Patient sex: F
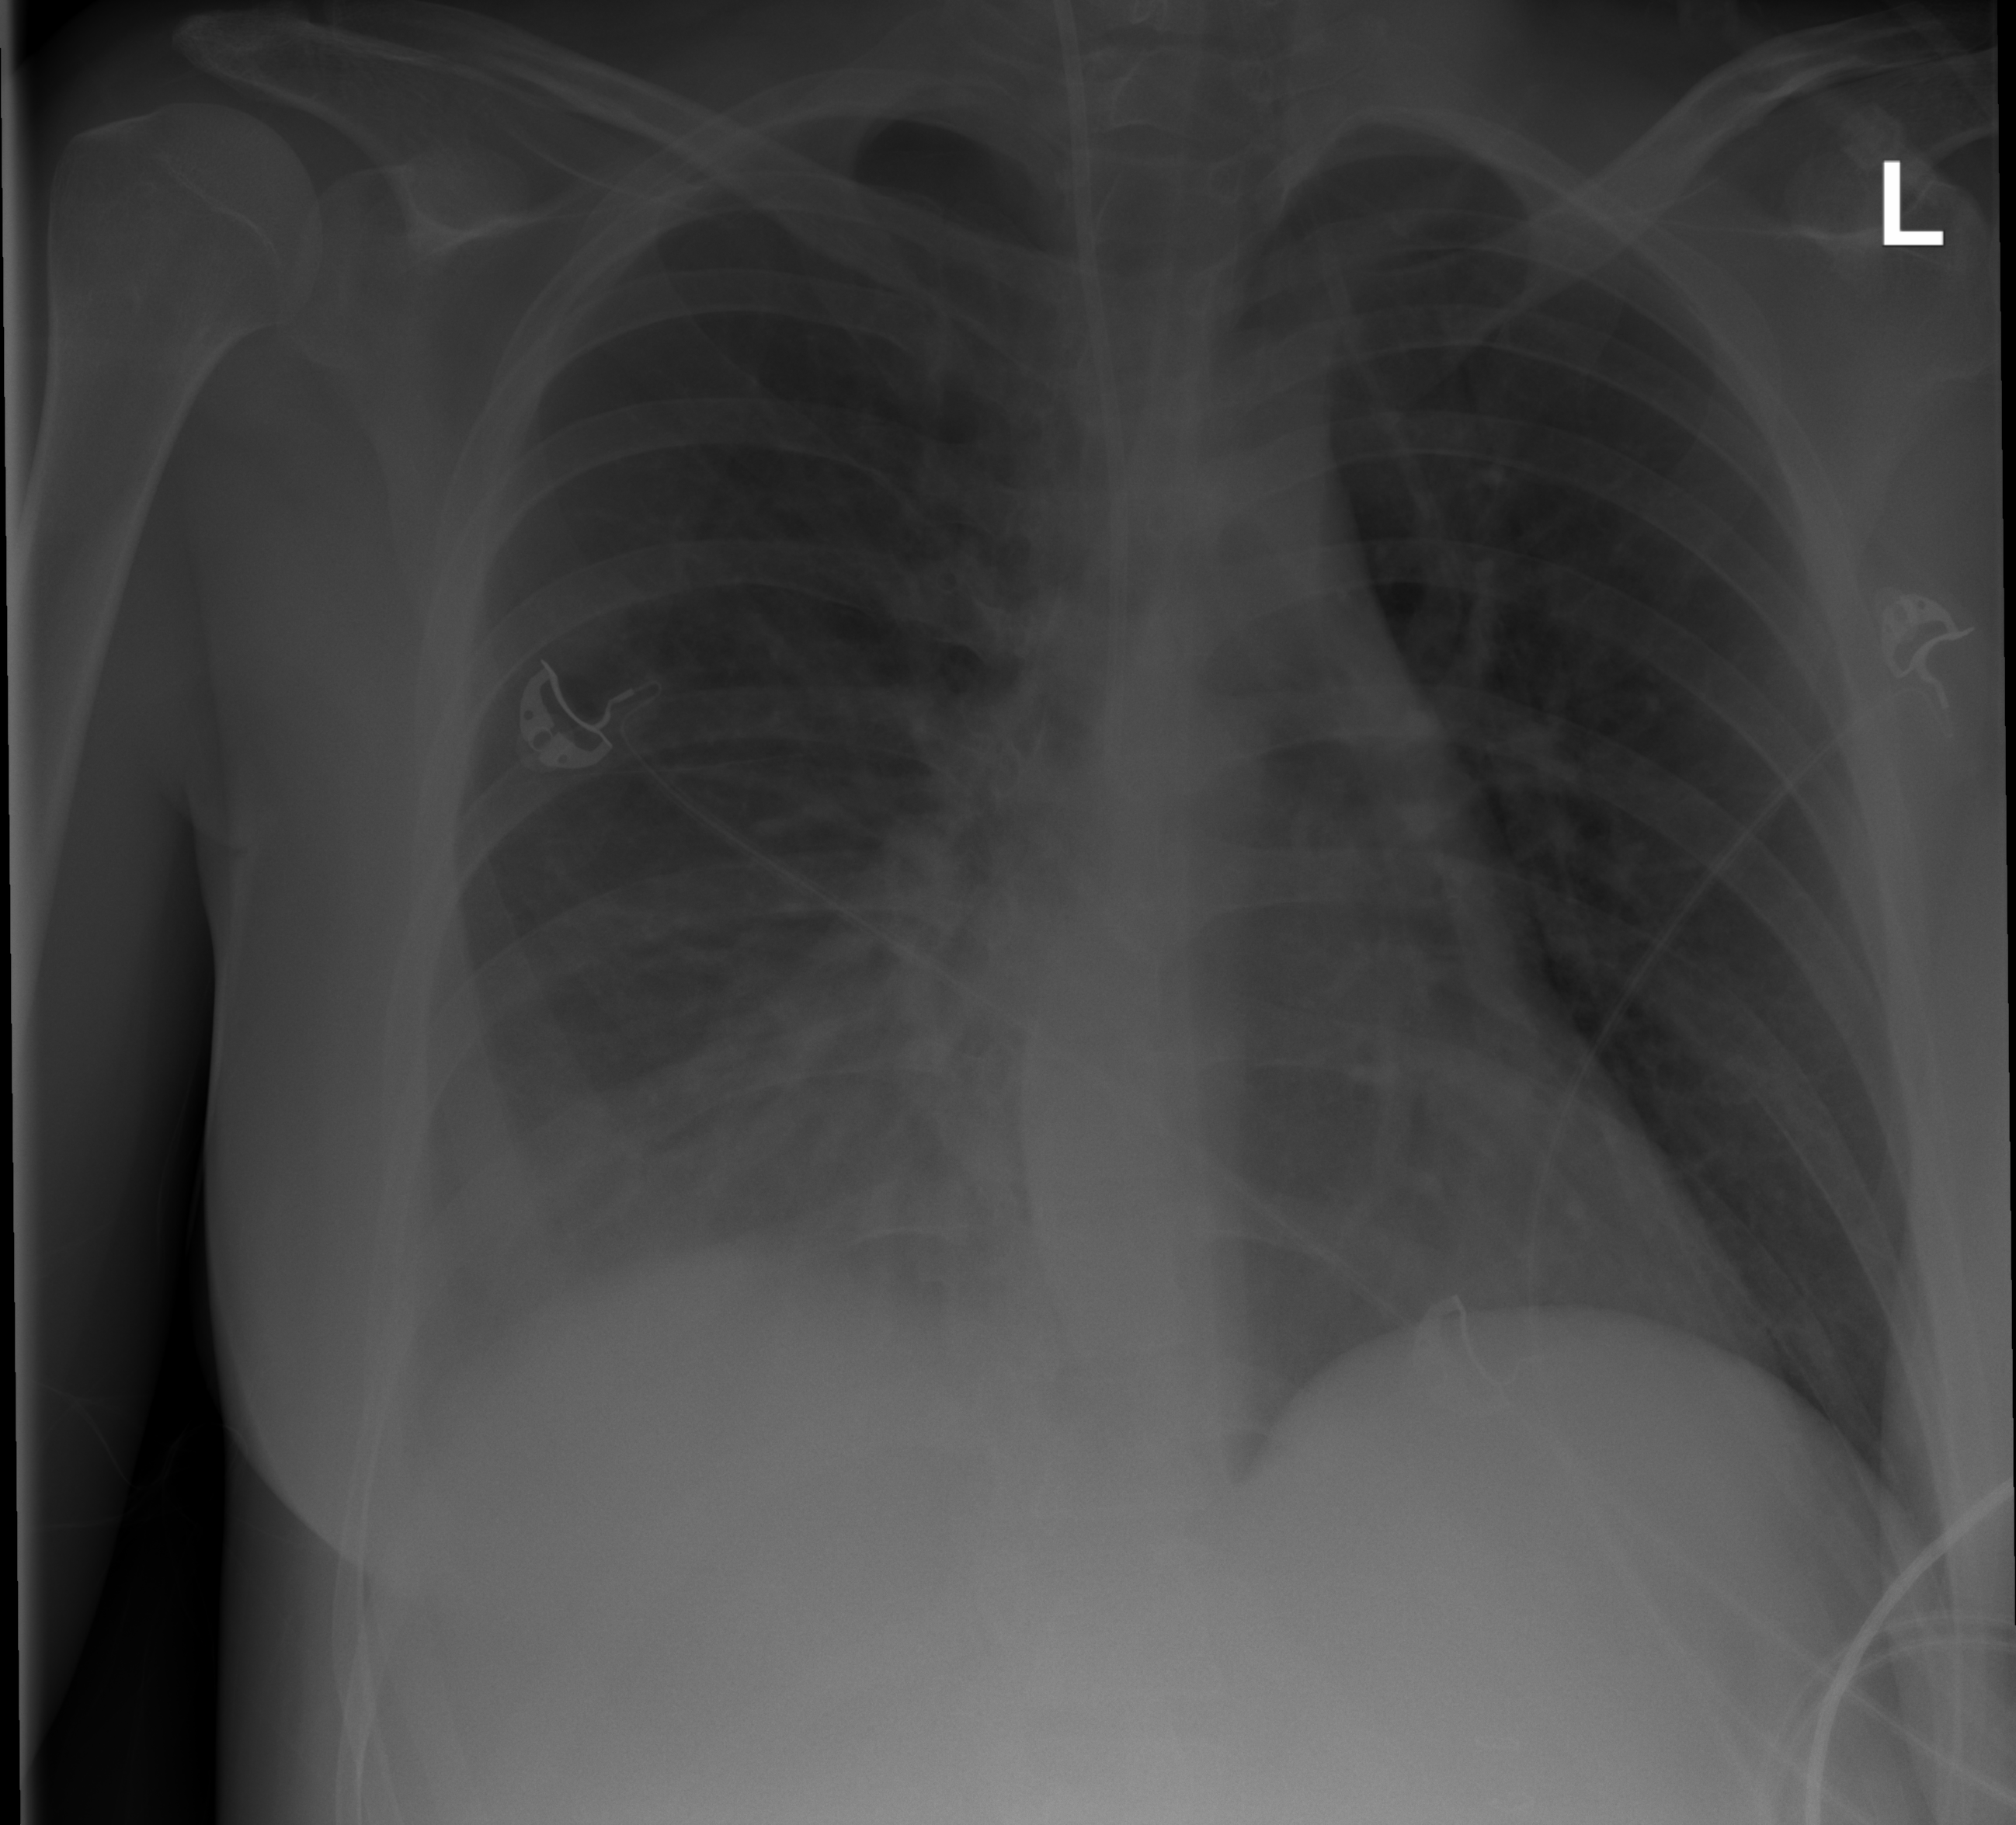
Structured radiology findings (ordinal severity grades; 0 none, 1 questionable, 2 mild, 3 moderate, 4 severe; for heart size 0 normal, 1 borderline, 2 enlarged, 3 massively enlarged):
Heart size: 0
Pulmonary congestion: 0
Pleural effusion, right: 2
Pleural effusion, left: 0
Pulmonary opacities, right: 0
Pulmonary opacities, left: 0
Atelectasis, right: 2
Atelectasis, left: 0